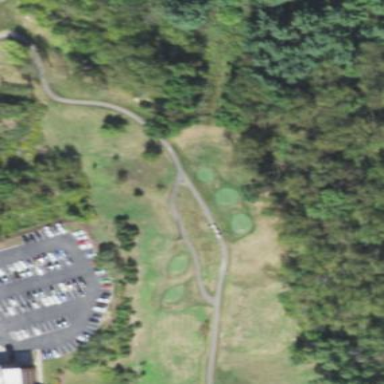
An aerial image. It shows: Area with grass used as rough in golf course.